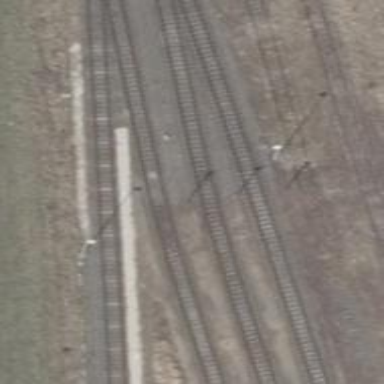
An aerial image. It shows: Railway yard used for servicing trains.